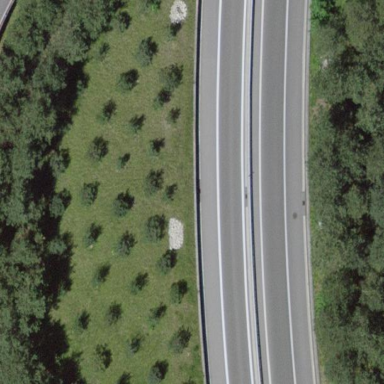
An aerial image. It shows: Guard rail as barrier.